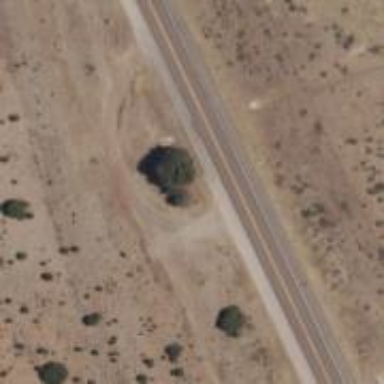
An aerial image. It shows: Rest area on the road.